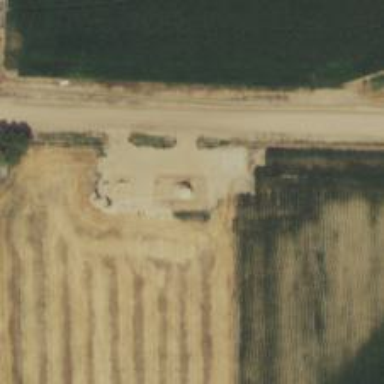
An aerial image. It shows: Storage tank that is man-made.